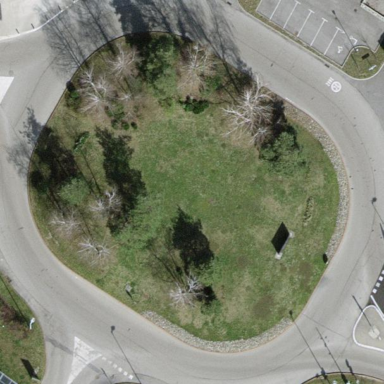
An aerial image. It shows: Tertiary road leading to roundabout junction.